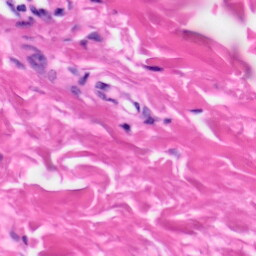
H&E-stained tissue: Skin